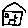
Label: house